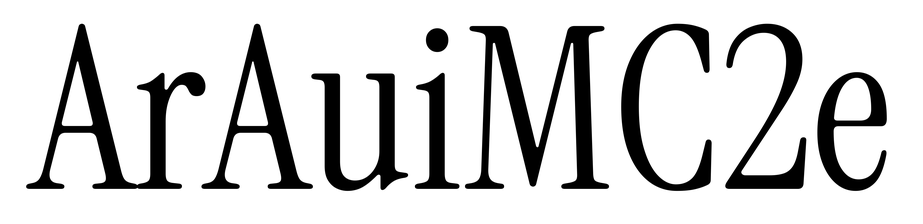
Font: InstrumentSerif-Regular